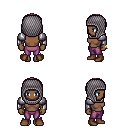
a pixel art fantasy rpg character, female body template, human, dark skin, steel arm armor, magenta pants, white blonde plain hairstyle, chain hood, bracelets, brown shoes, four views (front, back, left, right), 2x2 character sprite sheet, small pixel art, hard edges, no anti-aliasing